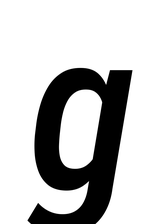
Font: Roboto-Italic_Condensed_Medium_Italic